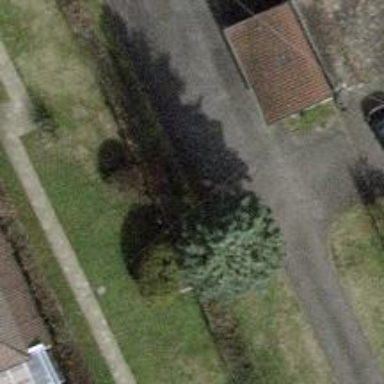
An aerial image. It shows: Evergreen tree with needle-leaved leaves.